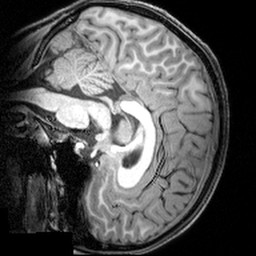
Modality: T1w
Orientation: sagittal
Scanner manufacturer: siemens
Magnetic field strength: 3 T
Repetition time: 1.9 s
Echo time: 0.00397 s